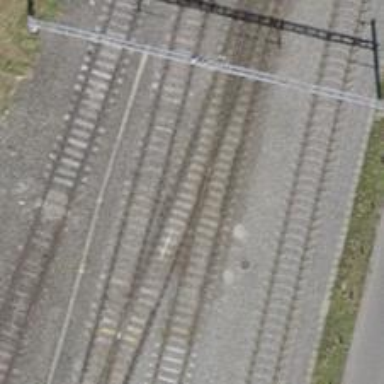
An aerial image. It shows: Railway yard with electrified tracks and single track.